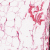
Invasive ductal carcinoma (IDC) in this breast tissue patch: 0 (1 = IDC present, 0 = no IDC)